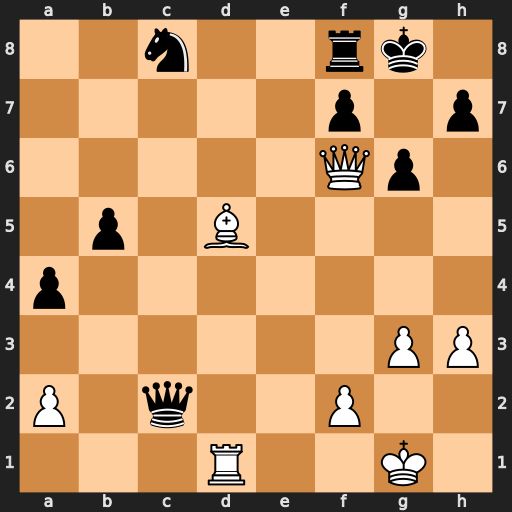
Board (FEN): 2n2rk1/5p1p/5Qp1/1p1B4/p7/6PP/P1q2P2/3R2K1
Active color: w
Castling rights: -
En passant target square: -
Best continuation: Bxf7+ Rxf7 Rd8+ Rf8 Qxf8#